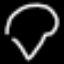
Label: diamond